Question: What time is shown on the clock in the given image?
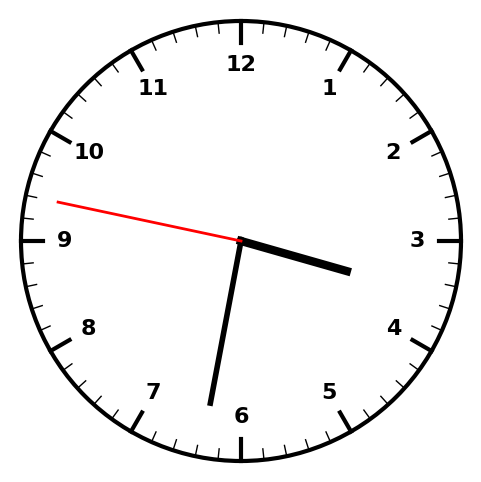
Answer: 03:31:47